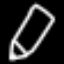
Label: pencil